Question: I'm trying to do something like this:

In d3.js. I can draw the donut chart fine but I'm struggling on how I can have multiple colors within an arc. Is there a way I plot multiple arcs within the same arc and style them independently?
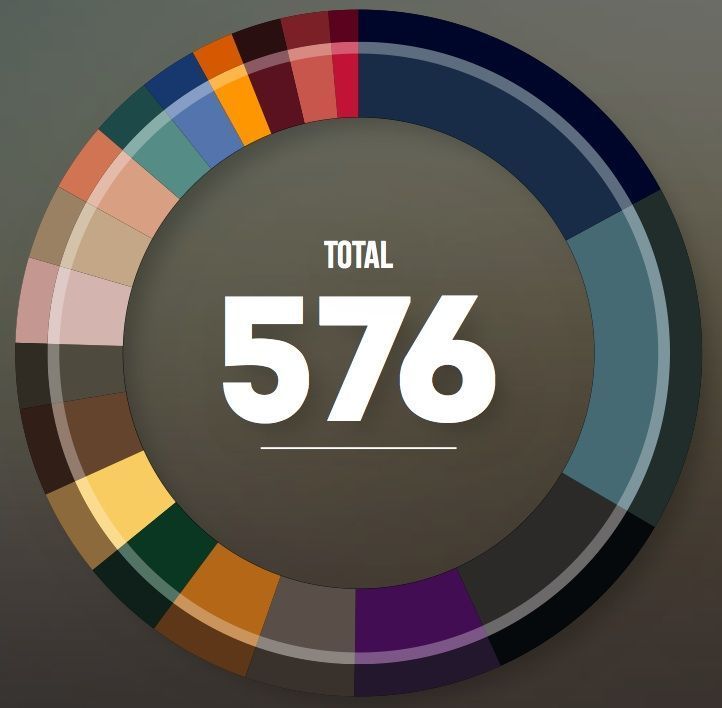
Answer: Rather than putting multiple colors within a single arc, I would recommend having a single arc for each color. This way, if your data changes, you can just change the lengths of each arc, rather than changing the gradient you're using.
A good example of this is here: <URL>